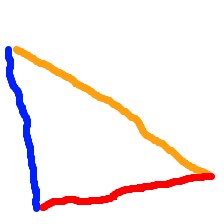
Shape: triangle